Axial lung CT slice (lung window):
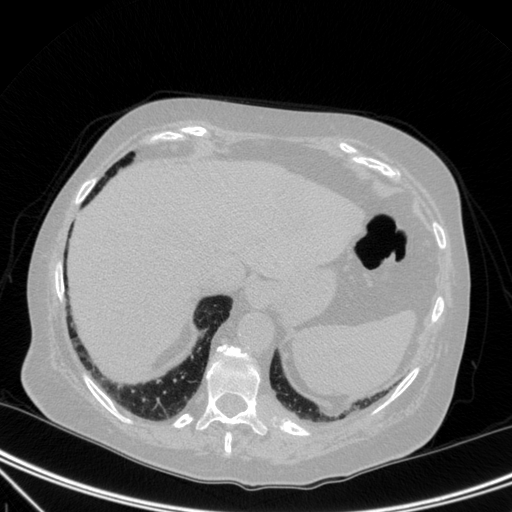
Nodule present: no